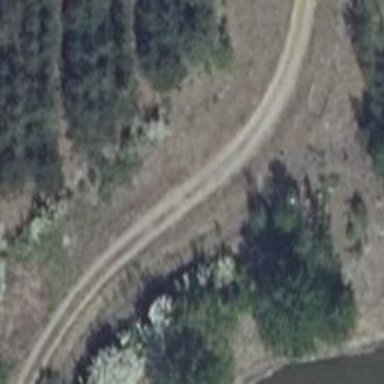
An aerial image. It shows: Gravel track with grade2 tracktype.